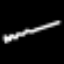
Label: squiggle